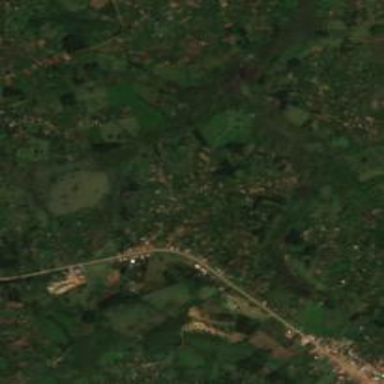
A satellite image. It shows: Village.